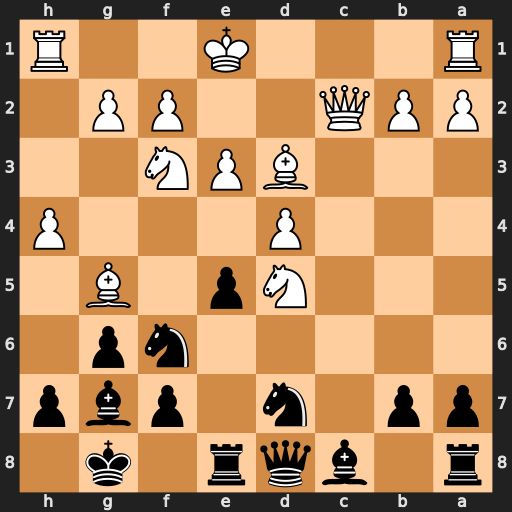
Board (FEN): r1bqr1k1/pp1n1pbp/5np1/3Np1B1/3P3P/3BPN2/PPQ2PP1/R3K2R
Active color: b
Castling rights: KQ
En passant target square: -
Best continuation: Qa5+ Nc3 e4 Be2 exf3